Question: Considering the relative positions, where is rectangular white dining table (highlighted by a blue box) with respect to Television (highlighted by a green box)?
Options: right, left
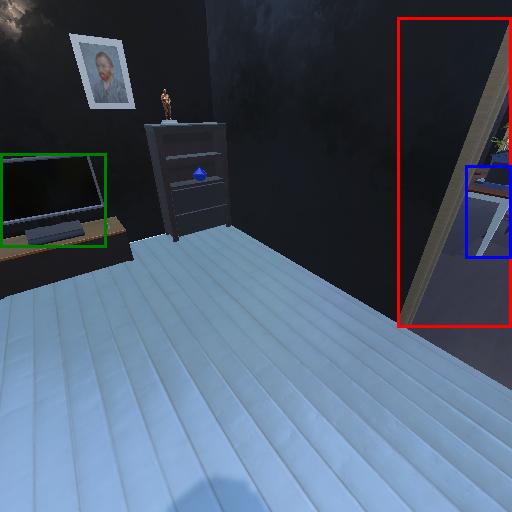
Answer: right